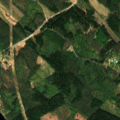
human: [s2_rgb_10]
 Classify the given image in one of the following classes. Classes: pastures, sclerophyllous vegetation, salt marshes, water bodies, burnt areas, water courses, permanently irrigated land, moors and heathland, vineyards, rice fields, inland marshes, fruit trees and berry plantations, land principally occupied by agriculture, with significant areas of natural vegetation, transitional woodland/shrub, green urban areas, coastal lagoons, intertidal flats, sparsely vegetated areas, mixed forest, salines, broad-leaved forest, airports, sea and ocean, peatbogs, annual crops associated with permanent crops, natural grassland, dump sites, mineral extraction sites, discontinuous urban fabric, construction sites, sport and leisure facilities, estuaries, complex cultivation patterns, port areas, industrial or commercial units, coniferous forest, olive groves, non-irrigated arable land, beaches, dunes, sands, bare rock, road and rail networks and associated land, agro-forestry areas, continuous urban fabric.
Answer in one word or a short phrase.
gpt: coniferous forest, mixed forest